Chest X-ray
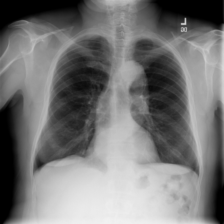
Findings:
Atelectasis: negative
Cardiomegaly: negative
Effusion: negative
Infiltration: negative
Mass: negative
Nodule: negative
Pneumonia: negative
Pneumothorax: negative
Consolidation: negative
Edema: negative
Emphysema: negative
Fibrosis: negative
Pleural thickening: negative
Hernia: negative